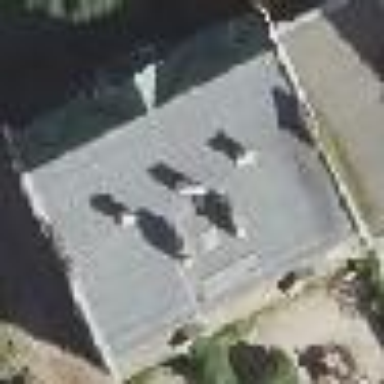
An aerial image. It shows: Residential building with double saltbox roof shape.